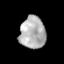
Tissue: prostate
Cell type: T cells
Senescence score: 0.3333
Nuclear area (px): 814
Mean DAPI intensity: 177.188